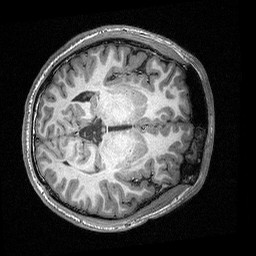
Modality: T1w
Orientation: axial
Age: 19
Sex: male
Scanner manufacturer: siemens
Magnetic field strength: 3 T
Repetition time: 2.53 s
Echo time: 0.00309 s